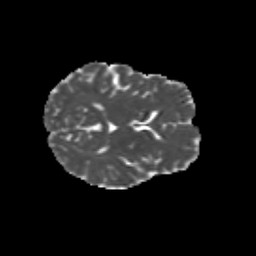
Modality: MD
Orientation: axial
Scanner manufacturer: siemens
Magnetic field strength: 3 T
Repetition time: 9.2 s
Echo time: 0.084 s